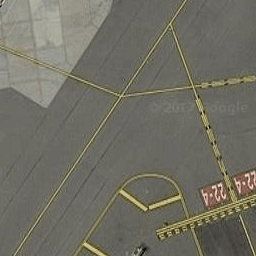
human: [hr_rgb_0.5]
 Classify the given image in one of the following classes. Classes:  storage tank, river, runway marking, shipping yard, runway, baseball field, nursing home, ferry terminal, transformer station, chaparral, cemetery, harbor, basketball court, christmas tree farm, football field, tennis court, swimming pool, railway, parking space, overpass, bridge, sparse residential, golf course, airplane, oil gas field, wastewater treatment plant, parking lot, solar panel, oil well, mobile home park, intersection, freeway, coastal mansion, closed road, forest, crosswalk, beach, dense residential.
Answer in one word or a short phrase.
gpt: runway marking